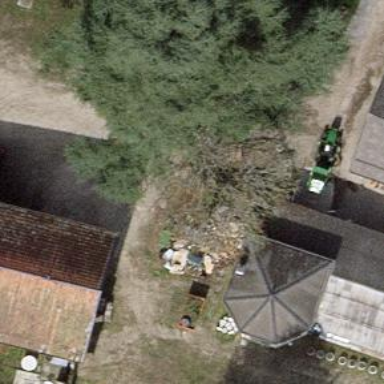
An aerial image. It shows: Evergreen needle-leaved tree.